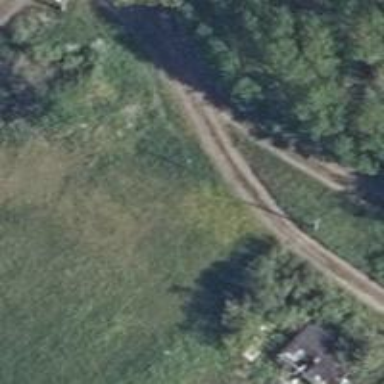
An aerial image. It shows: Service road with grade3 track type.